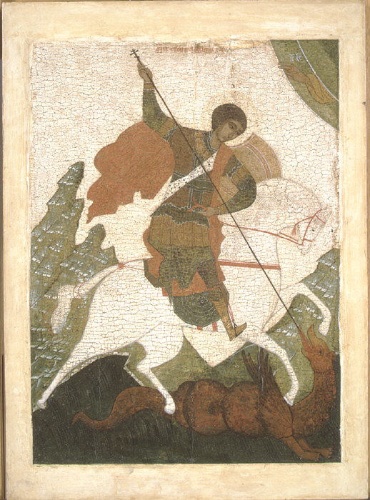
Title: Saint George
Artist: Russian Painter
Artist bio: possibly 16th century
Object type: Painting, icon
Classification: Paintings
Medium: Tempera on wood
Dimensions: 27 1/4 x 19 3/4 in. (69.2 x 50.2 cm)
Department: European Paintings
Credit line: Gift of Humanities Fund Inc., 1972
Accession year: 1972
Repository: Metropolitan Museum of Art, New York, NY
Tags: Horses|Dragons|Saint George